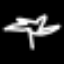
Label: palm tree